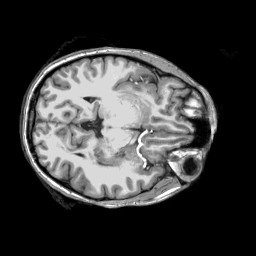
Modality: T1w
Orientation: coronal